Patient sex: F
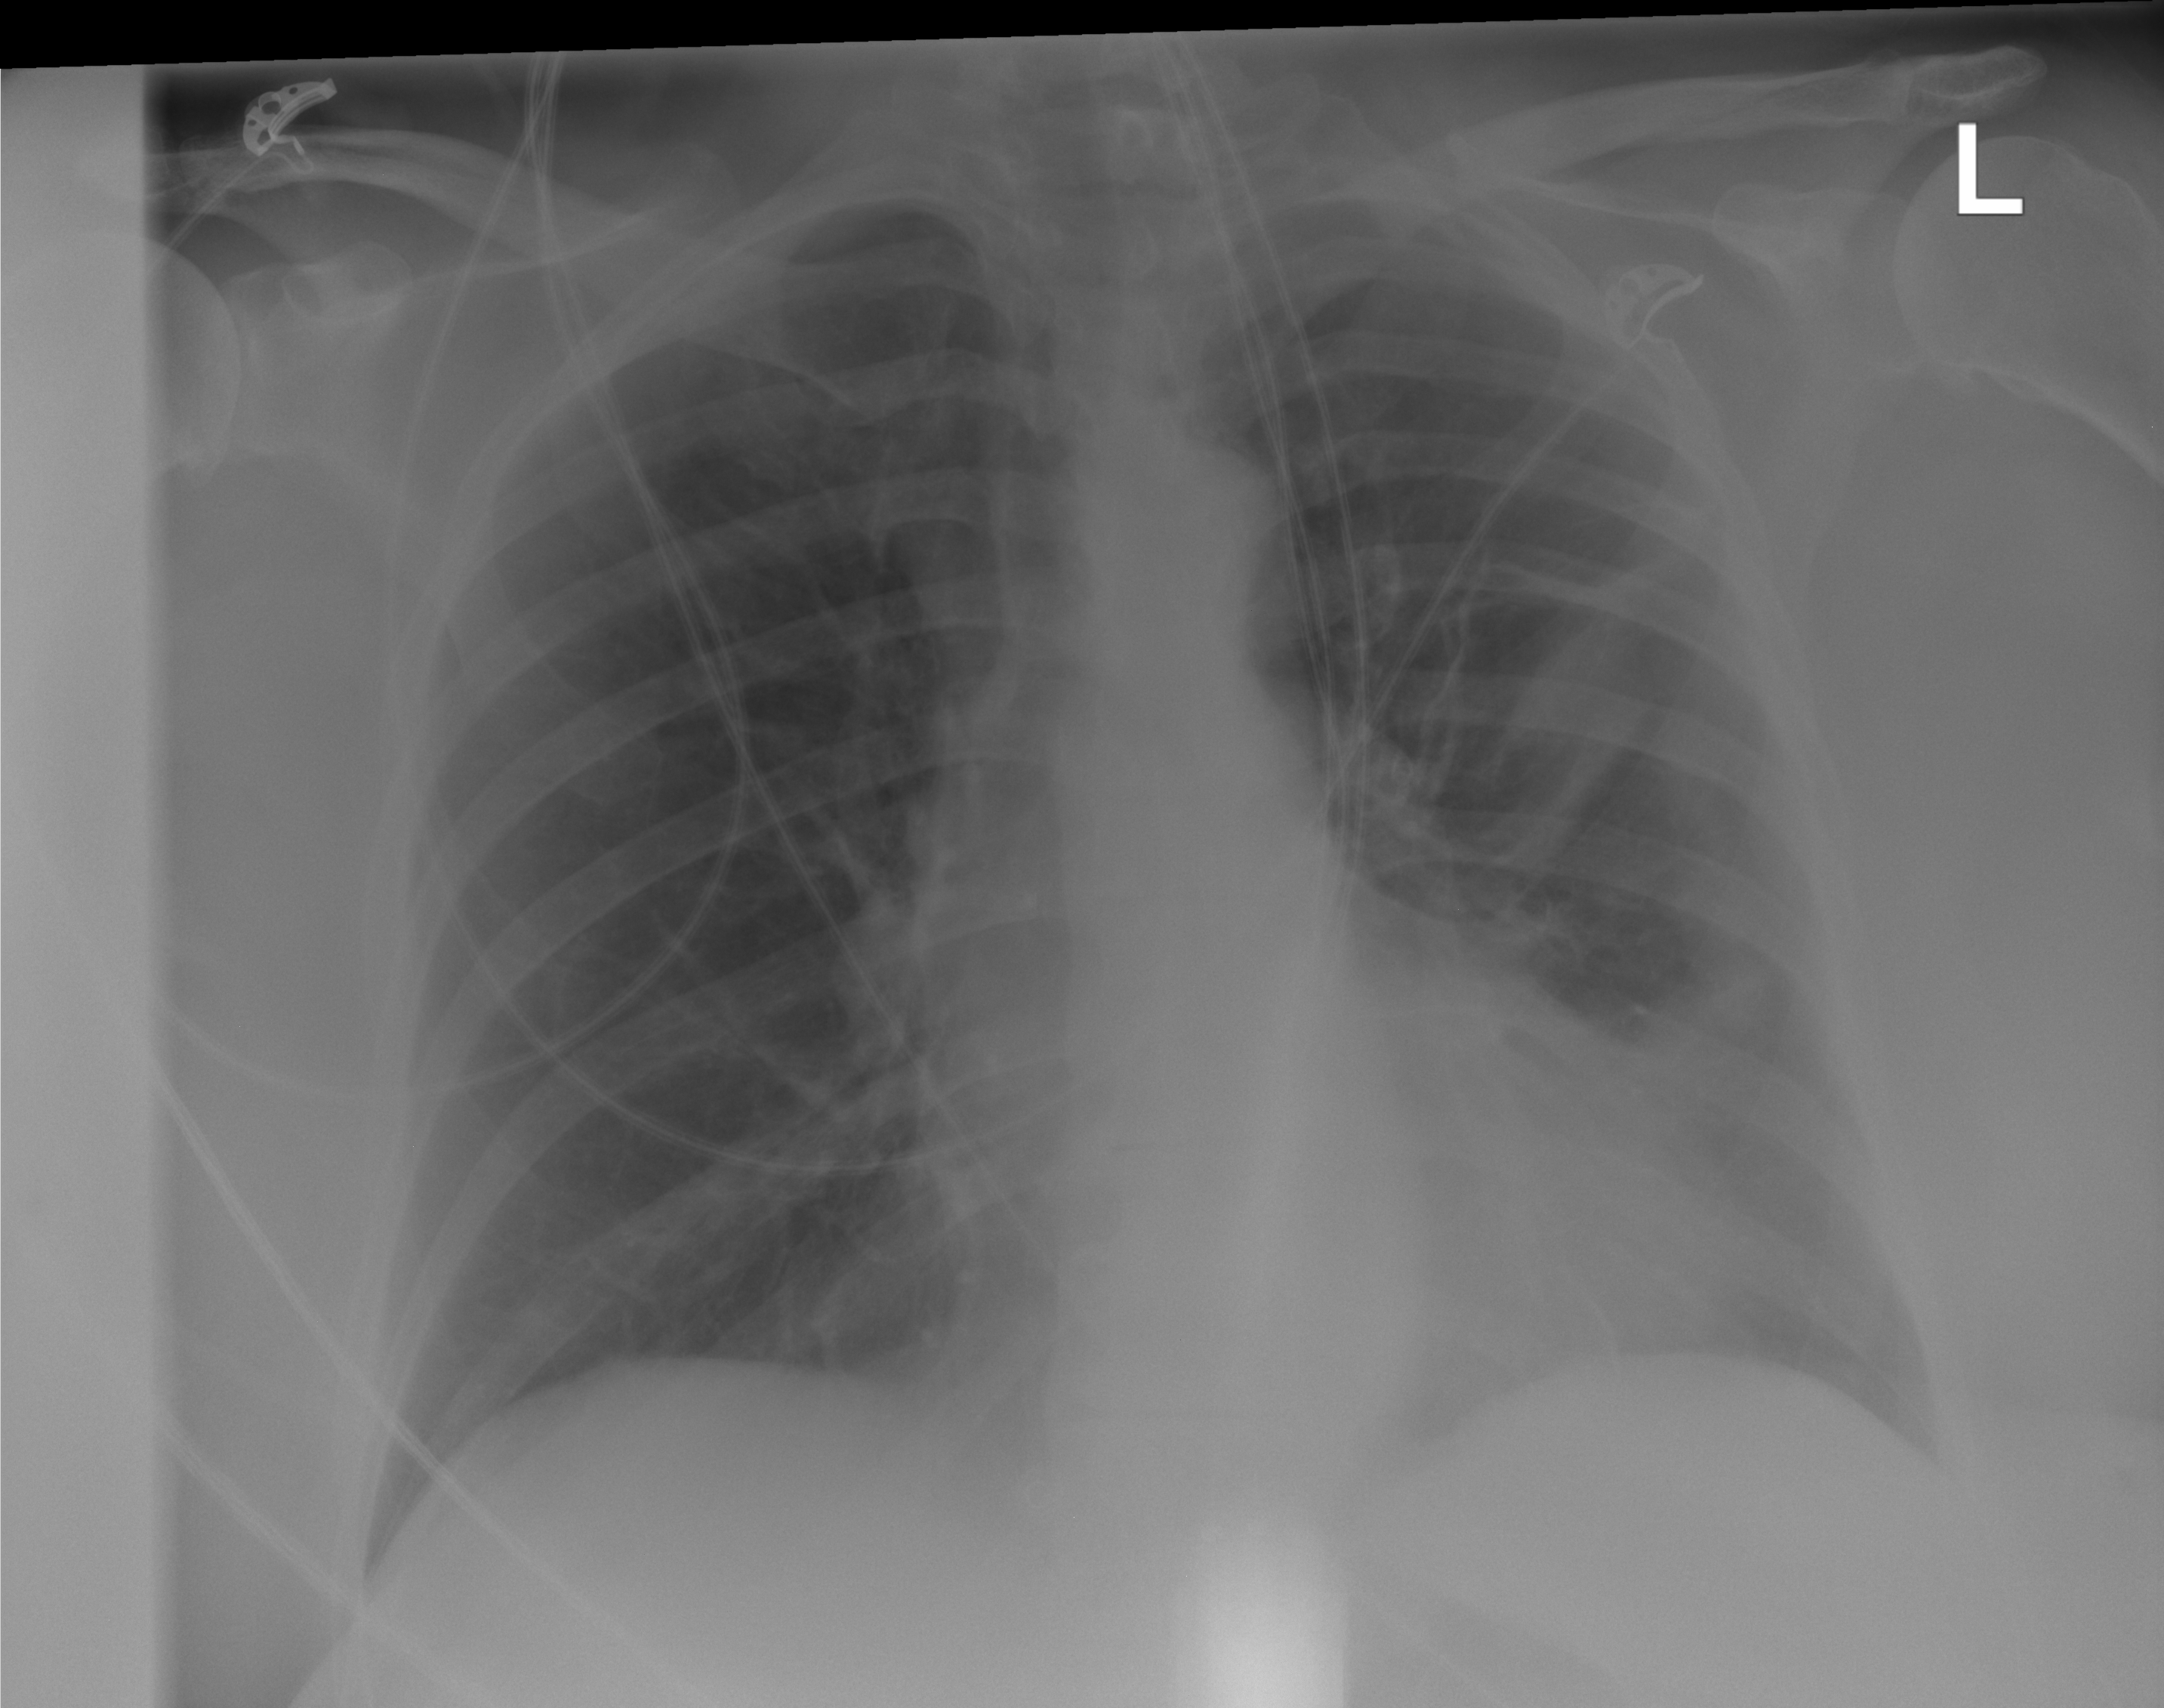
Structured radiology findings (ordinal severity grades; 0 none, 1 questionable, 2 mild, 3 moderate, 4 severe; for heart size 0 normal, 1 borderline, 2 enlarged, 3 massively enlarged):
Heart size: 0
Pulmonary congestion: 0
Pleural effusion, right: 0
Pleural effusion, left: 0
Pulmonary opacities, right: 0
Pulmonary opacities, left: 0
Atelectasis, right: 0
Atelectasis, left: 2